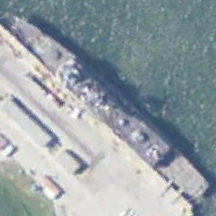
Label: cruiser